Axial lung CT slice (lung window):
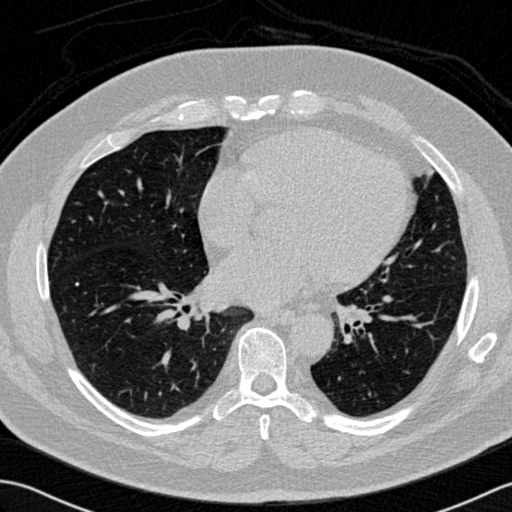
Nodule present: no